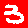
Digit: 3